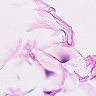
Metastatic tissue present: no